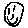
Label: smiley face